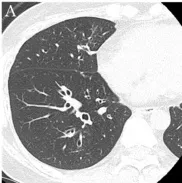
High-resolution computed tomography (HRCT) and bronchial thermoplasty (BT) findings; HRCT showed bronchial wall thickening and infiltrative shadows at the right inferior lobe before the first BT (A, B, C).
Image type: radiology (ct)